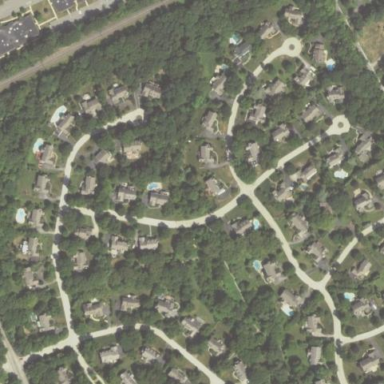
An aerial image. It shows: Residential area within neighborhood.